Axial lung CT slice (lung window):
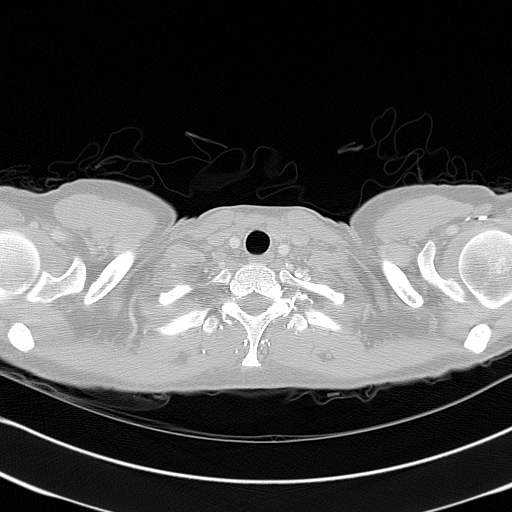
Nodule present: no